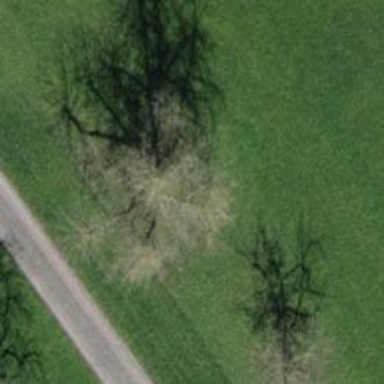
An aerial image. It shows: Beautiful tree in nature.